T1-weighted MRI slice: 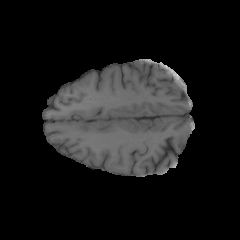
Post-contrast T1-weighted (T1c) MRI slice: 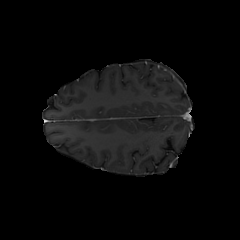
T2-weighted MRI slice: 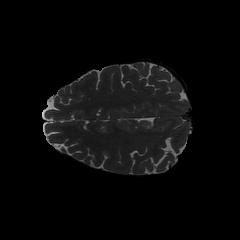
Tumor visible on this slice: yes